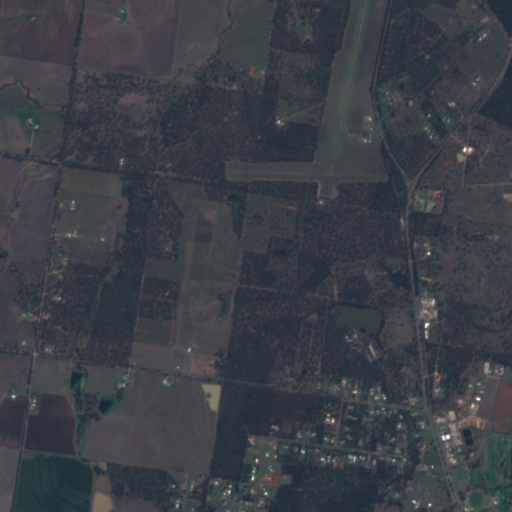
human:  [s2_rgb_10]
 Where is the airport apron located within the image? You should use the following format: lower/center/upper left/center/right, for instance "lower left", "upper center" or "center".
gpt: The airport apron is located in the upper right of the image.
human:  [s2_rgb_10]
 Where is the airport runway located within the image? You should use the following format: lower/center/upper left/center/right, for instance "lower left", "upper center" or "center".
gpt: The airport runway is located in the upper right of the image.
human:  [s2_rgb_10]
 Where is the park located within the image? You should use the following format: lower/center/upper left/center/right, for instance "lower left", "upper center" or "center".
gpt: The park is located in the lower right of the image.
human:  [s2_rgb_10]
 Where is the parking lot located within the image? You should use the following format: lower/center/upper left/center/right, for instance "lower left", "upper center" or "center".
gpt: The parking lot is located in the center right of the image.
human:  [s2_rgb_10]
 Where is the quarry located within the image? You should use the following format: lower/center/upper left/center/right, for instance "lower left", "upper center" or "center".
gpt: There is no quarry in the image.